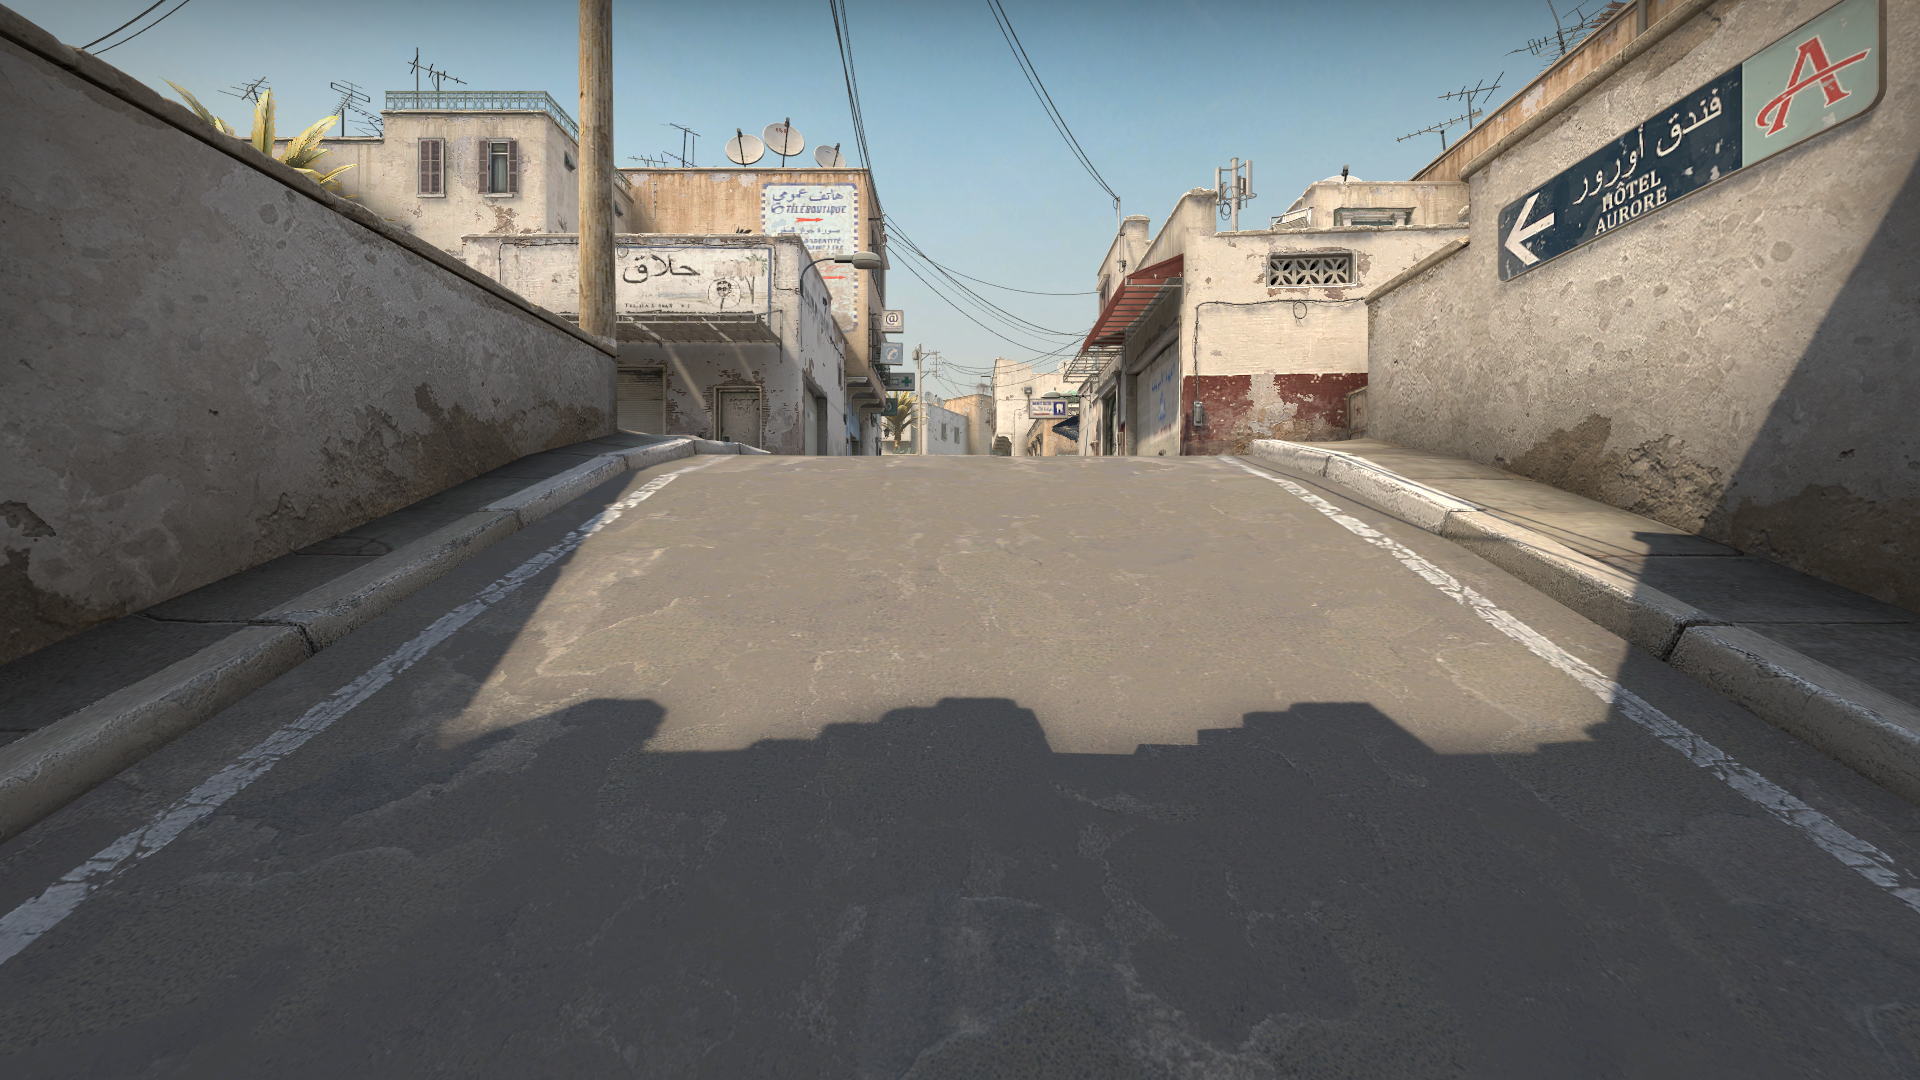
Map: de_dust2